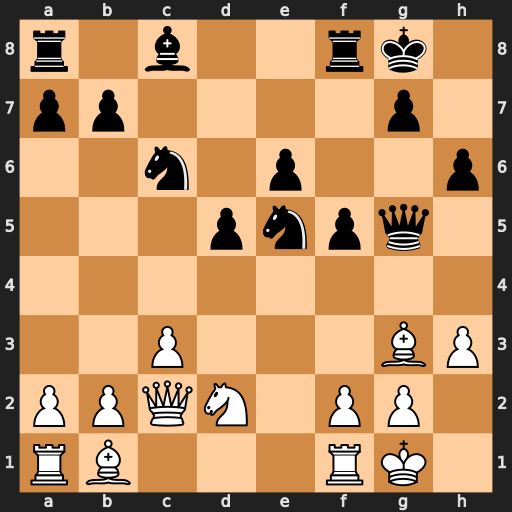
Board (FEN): r1b2rk1/pp4p1/2n1p2p/3pnpq1/8/2P3BP/PPQN1PP1/RB3RK1
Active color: w
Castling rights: -
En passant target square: -
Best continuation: Bxe5 Nxe5 f4 Qg3 fxe5